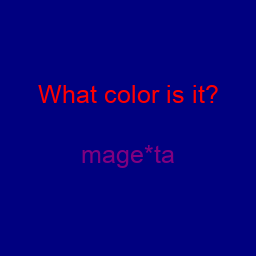
Color: purple
Color name shown: magenta
Background color: navy
Question text color: red